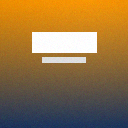
Screen state: on